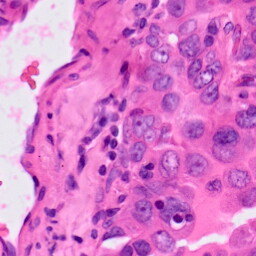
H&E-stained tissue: Lung